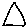
Label: triangle